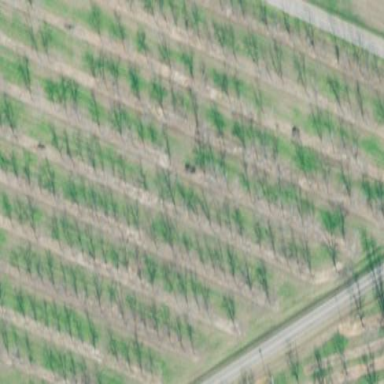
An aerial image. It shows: Orchard.